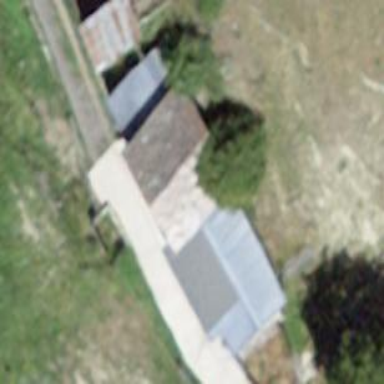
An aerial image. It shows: Stable building.